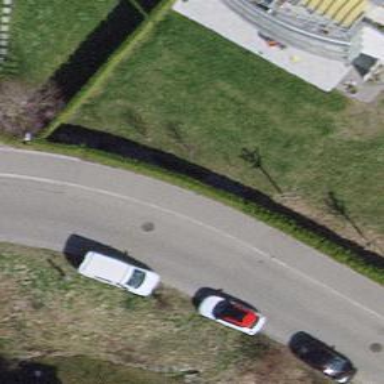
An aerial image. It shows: Hedge barrier.